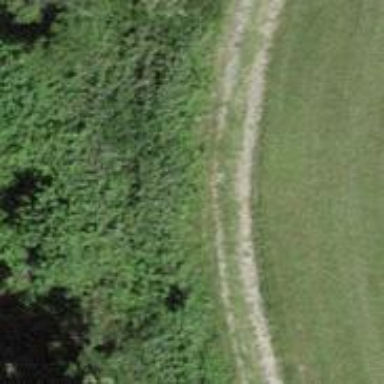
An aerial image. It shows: Path.